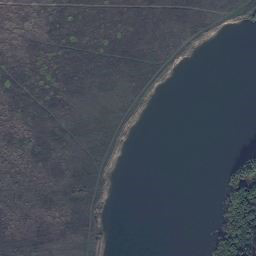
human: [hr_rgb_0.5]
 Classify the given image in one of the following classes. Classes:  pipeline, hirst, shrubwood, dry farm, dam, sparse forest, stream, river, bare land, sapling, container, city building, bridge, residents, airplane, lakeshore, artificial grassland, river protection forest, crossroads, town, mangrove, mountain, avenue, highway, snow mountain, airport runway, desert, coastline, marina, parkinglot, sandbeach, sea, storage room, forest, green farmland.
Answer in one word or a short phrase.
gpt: river